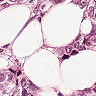
Metastatic tissue present: yes